Question: <URL>
It seems that in setting 'needsDisplay' in this <URL> handler, is triggering a never ending cascade of drawing and I'm not sure why...

The desired effect is that once the 'mouseUp' changes the button's 'mode' property, that when the 'drawRect' happens, the button's icon would simply change from <URL> the cascading drawing that is shown in the gif above.
I've narrowed it down a bit and can say that the cause is that <URL> incrementally gets larger and the width gets smaller, but I can't figure out that is.
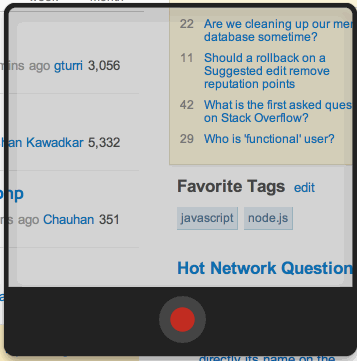
Answer: Turns out this was happening because I was assigning new frames to the subviews in an attempt to correctly calculate resizes... This was triggering the draw loop because I was calculating that and assigning them within the 'drawRect'.
Turns out there is an override to specifically handle view resize events.
<URL>
Changing the relevant code from something like
'''
override func drawRect(rect: NSRect) {
super.drawRect(rect)
NSColor(calibratedWhite: 0.1, alpha: 1).setFill()
NSRectFill(rect)
let mbFrame = NSMakeRect(
rect.size.width / 2 - (45 / 2),
8,
49,
49
)
mainBtn.frame = mbFrame
}
'''
To
'''
override func resizeSubviewsWithOldSize(oldSize: NSSize) {
let mbFrame = NSMakeRect(
self.frame.size.width / 2 - (45 / 2),
8,
49,
49
)
mainBtn.frame = mbFrame
}
override func drawRect(rect: NSRect) {
super.drawRect(rect)
NSColor(calibratedWhite: 0.1, alpha: 1).setFill()
NSRectFill(rect)
}
'''
Made it all play nice.